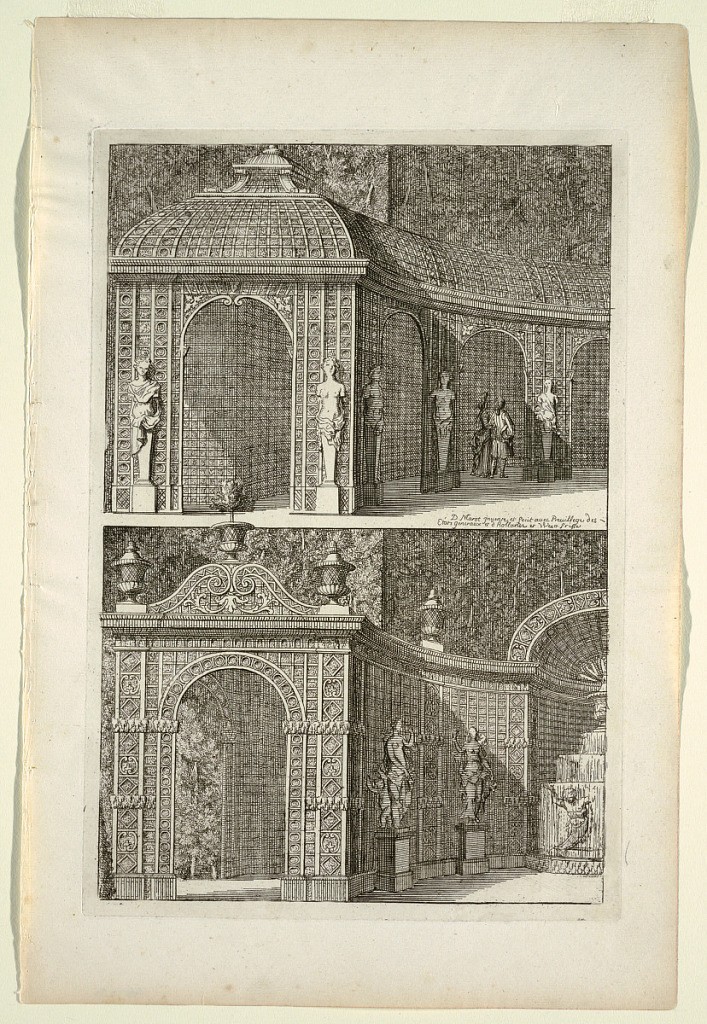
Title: Plate in Nouveaux Livre de Parterres contenant 24 pensséz diferantes (New Book Containing 24 Different Variations for Garden Beds)
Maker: Daniel Marot, French, active in the Netherlands and England, 1661–1752
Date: ca. 1700
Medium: Etching and engraving on white laid paper
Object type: Print
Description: Two designs of arched trellis work; in one a couple is walking through, and in the other there is a fountain.